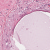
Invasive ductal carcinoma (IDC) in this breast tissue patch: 1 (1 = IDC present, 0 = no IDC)